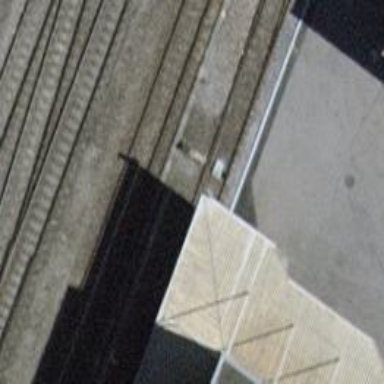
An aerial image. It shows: Railway switch.